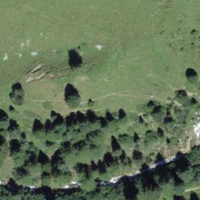
EUNIS habitat code: 26
Species observed at this site:
Arnica montana